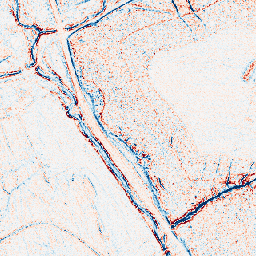
Category: edge_preserving
Decomposition family: bilateral
Decomposition parameters: d: 5
sigma_color: 75
sigma_space: 150
Upsampling method: nearest
Upsampling parameters: scale: 4
Upsampling scale: 4